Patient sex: F
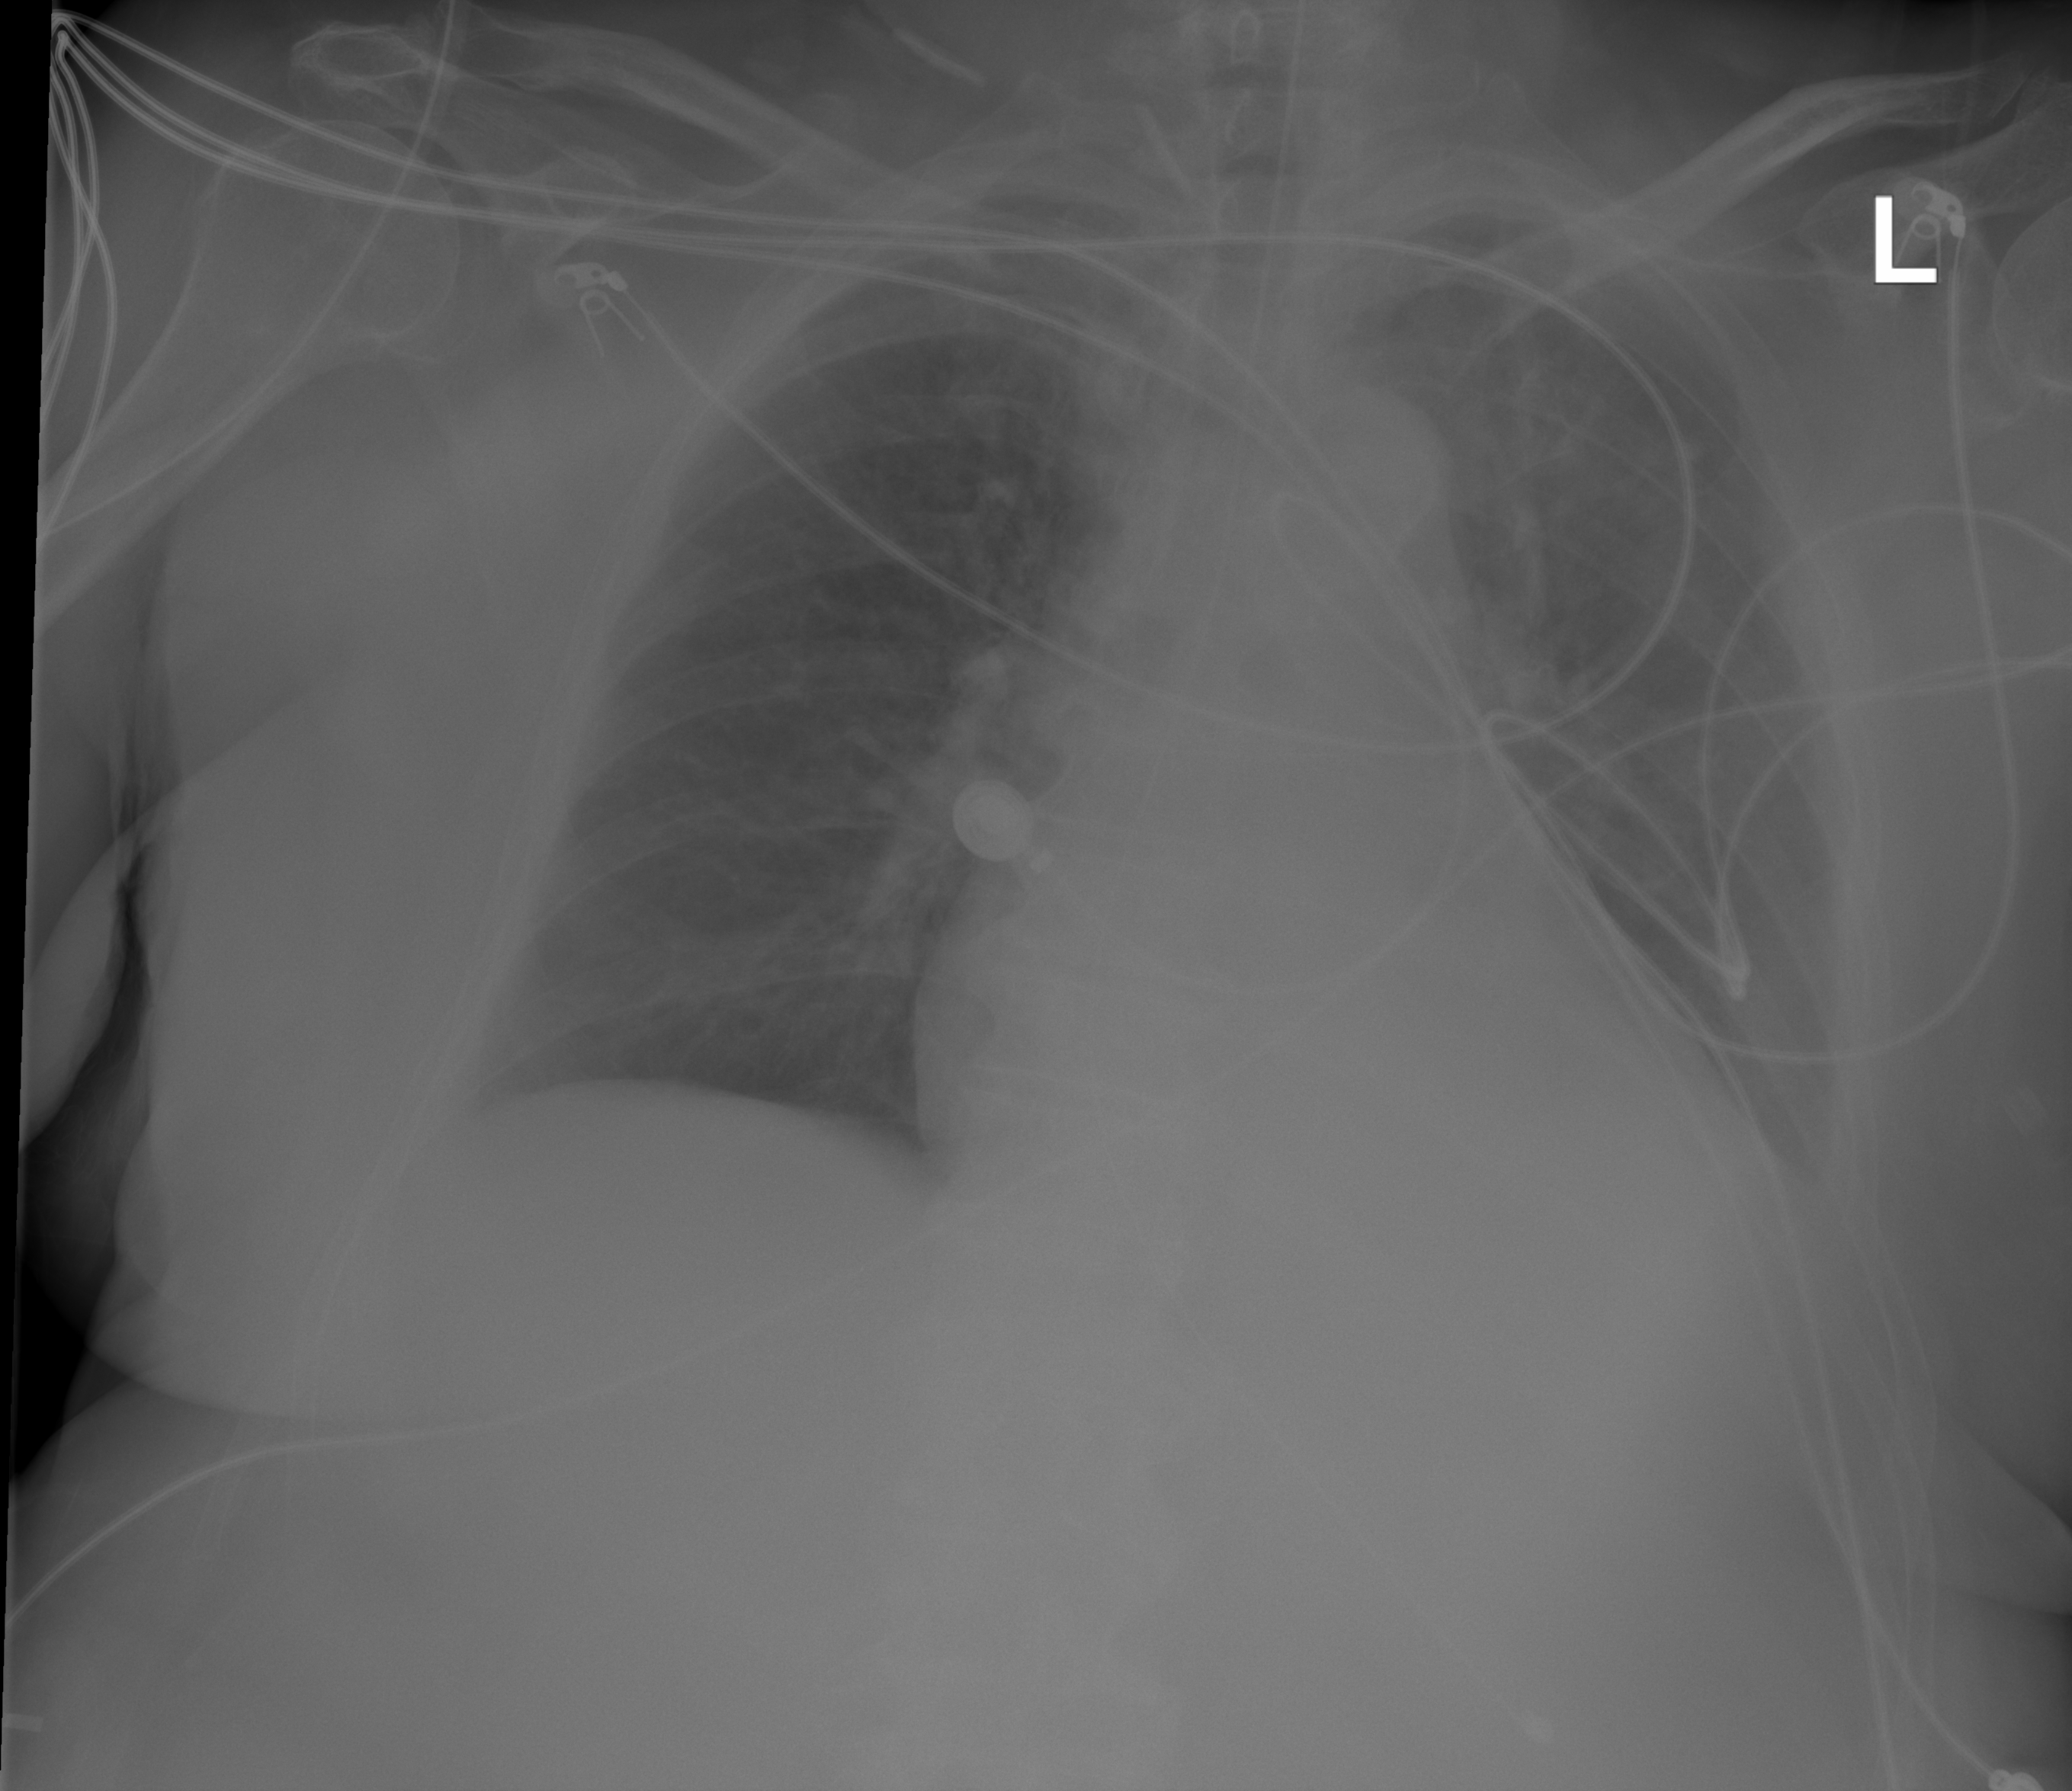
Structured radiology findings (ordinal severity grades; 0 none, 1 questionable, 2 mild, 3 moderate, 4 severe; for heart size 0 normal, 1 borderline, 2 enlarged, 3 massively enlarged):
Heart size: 2
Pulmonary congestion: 2
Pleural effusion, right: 0
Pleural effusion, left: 2
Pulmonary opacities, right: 1
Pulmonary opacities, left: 2
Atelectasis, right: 0
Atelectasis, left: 2